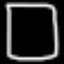
Label: square